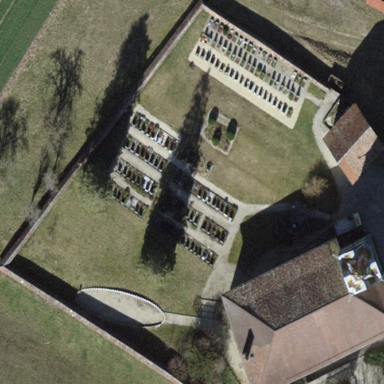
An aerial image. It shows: Cemetery.